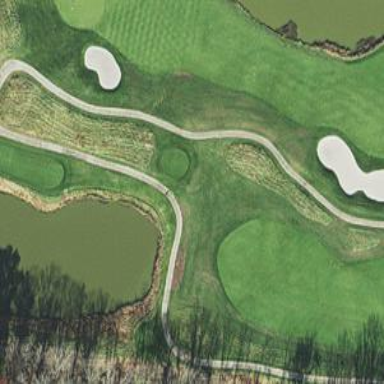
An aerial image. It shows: Footway that serves as golf path.